Question: I would like to produce an HTML and PDF version of a resume with 'pagedown::html_resume' and 'pagedown::chrome_print'.
I tried running the following code from the example provided by 'pagedown':
'''
---
title: "Lijia Yu's resume"
author: Lijia Yu
date: "'r Sys.Date()'"
output:
pagedown::html_resume:
# set it to true for a self-contained HTML page but it'll take longer to render
self_contained: false
knit: pagedown::chrome_print
---
Aside
================================================================================
{width=80%}
Contact Info {#contact}
--------------------------------------------------------------------------------
- <i class="fa fa-envelope"></i> lijia.yu@outlook.com
- <i class="fa fa-github"></i> <URL>
- <i class="fa fa-phone"></i> <PHONE>
- For more information, please contact me via email.
'''
But I receive this error:
'''
Error in pagedown::chrome_print("/Users/Person/Documents/r/projects/Untitled.Rmd", :
unused argument (encoding = "UTF-8")
Execution halted
'''
If I comment out the line with 'chrome_print' I don't get an error.
I tried updating Google Chrome to the latest version (79.0.3945.130) to no avail. I am using 'knitr' version 1.25, 'pagedown' version 0.5.3, and RStudio version 1.2.1335 on a Mac running Catalina 10.15.2.
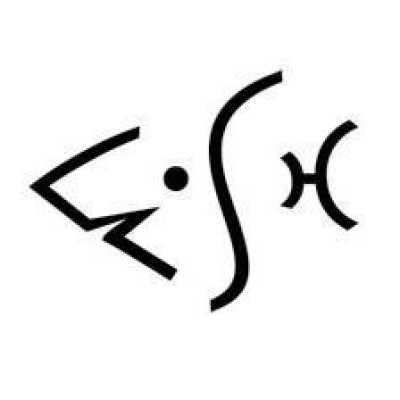
Answer: <URL>'.